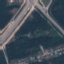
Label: Highway